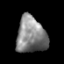
Tissue: prostate
Cell type: T cells
Senescence score: 0.6857
Nuclear area (px): 1052
Mean DAPI intensity: 132.379